Question: I'm currently trying the Facebook's single sign on function in my mobile app. So far, I could reach the Facebook Auth Dialog as I test my app. But when I click the OK button as I authorize the app, my view gives me a black screen. I wonder if this is because of the assignment of the 'rootViewController'.

In this line of code in my 'FbSSOTrialDelegate.m'
'self.window.rootViewController = self.FbSSOTrialVC;'
I get a warning saying 'Incompatible pointer types assigning to 'UIViewController *' from 'FbSSOTrialViewController *'' and also this log in my console:
'2012-07-09 11:17:04.798 FbSSOTrial[976:f803] Application windows are expected to have a root view controller at the end of application launch'
I say it's quite weird because I'm sure that 'FbSSOTrialVC' is a subclass of 'UIViewController'
Kindly enlighten me on why is this happening. Below were the other codes for the FbSSOTrialViewController.h
'''
#import <UIKit/UIKit.h>
@interface FbSSOTrialViewController : UIViewController
@end
'''
and appDelegate
FbSSOTrialDelegate.h
'''
#import <UIKit/UIKit.h>
#import "FBConnect.h"
@class FbSSOTrialViewController;
@interface FbSSOTrialAppDelegate : NSObject <UIApplicationDelegate, FBSessionDelegate>
{
Facebook *facebook;
}
@property (nonatomic, retain) IBOutlet UIWindow *window;
@property (nonatomic, retain) IBOutlet FbSSOTrialViewController *FbSSOTrialVC;
@property (nonatomic, retain) Facebook *facebook;
@end
'''
FbSSOTrialDelegate.m
'''
#import "FbSSOTrialAppDelegate.h"
@implementation FbSSOTrialAppDelegate
@synthesize window = _window;
@synthesize facebook = _facebook;
@synthesize FbSSOTrialVC = _FbSSOTrialVC;
- (BOOL)application:(UIApplication *)application didFinishLaunchingWithOptions:(NSDictionary *)launchOptions
{
// Override point for customization after application launch.
NSString *FbAppId = @"MY_APP_ID";
self.window.rootViewController = self.FbSSOTrialVC;
[self.window makeKeyAndVisible];
self.facebook = [[Facebook alloc] initWithAppId:FbAppId andDelegate:self];
NSUserDefaults *defaults = [NSUserDefaults standardUserDefaults];
if ([defaults objectForKey:@"FBAccessTokenKey"] && [defaults objectForKey:@"FBExpirationDateKey"]) {
self.facebook.accessToken = [defaults objectForKey:@"FBAccessTokenKey"];
self.facebook.expirationDate = [defaults objectForKey:@"FBExpirationDateKey"];
}
if (![self.facebook isSessionValid]) {
[self.facebook authorize:nil];
}
return YES;
}
'''
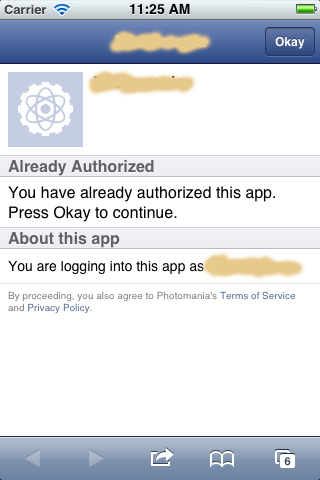
Answer: From our discussion, it was decided that the view controller was not being properly instantiated during the application launch. We determined that the ViewController of interest is coming from a storyboard, so the recommended code change is as follows:
'''
// remove this
// self.window.rootViewController = self.FbSSOTrialVC;
// and replace it with:
self.FbSSOTrialVC = [self.window.rootViewController.storyboard instantiateViewControllerWithIdentifier:@"Fb SSO Trial VC"];
self.window.rootViewController = self.FbSSOTrialVC;
'''
Note that this requires that in the storyboard, the ViewController of interest should have the identifier "Fb SSO Trial VC" (change these as appropriate).